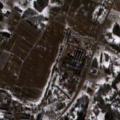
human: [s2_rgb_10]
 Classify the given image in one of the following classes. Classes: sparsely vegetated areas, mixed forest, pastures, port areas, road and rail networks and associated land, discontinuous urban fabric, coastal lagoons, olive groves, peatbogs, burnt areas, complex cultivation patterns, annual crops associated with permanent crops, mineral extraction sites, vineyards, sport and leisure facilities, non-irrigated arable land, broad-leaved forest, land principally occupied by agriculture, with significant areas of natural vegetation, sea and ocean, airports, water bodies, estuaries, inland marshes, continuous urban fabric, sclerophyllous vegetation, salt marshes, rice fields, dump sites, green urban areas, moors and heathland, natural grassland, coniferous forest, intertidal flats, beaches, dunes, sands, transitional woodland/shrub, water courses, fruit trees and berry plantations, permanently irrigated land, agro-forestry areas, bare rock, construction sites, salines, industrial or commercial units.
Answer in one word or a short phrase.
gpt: industrial or commercial units, non-irrigated arable land, complex cultivation patterns, land principally occupied by agriculture, with significant areas of natural vegetation, mixed forest